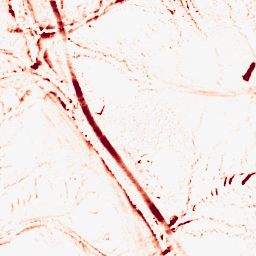
Category: morphological
Decomposition family: morphological
Decomposition parameters: operation: opening
size: 5
Upsampling method: linear_exact
Upsampling parameters: scale: 2
Upsampling scale: 2